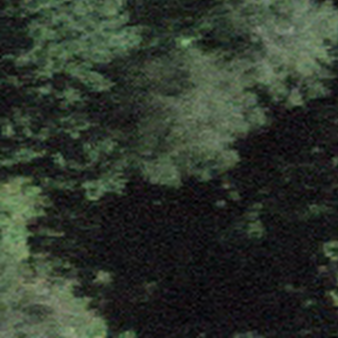
Label: other